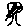
Label: tree